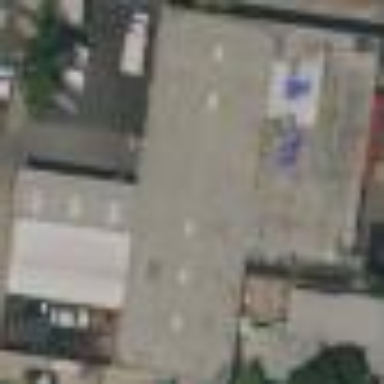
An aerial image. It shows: Commercial building housing shop specializing in tires.